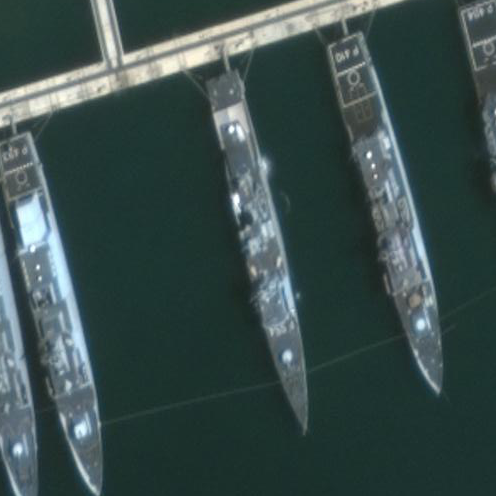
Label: destroyer